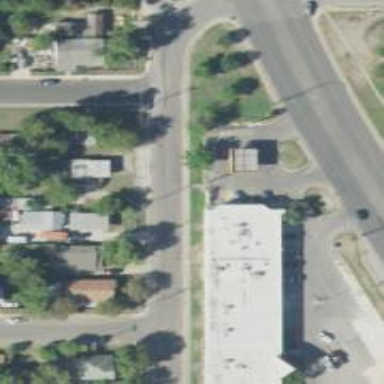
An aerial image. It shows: Convenience shop.